高三 · 代数
已知函数 $f(x)=12-x^{2}$.

(I) 求曲线 $y=f(x)$ 的斜率等于 -2 的切线方程;

(II) 设曲线 $y=f(x)$ 在点 $(t, f(t))$ 处的切线与坐标轴围成三角形的面积为 $S(t)$, 求 $S(t)$ 的最小值.
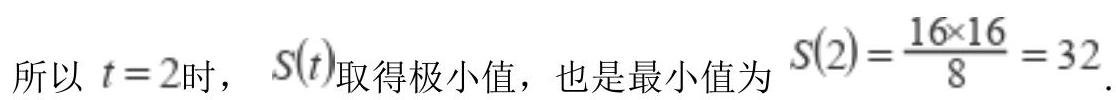
答案: 【解析】(I) 因为 $f(x)=12-x^{2}$, 所以 $f^{\prime}(x)=-2 x$,设切点为 $\left(x_{0}, 12-x_{0}\right)$, 则 $-2 x_{0}=-2$, 即 $x_{0}=1$, 所以切点为 $(1,11)$,由点斜式可得切线方程为: $y-11=-2(x-1)$, 即 $2 x+y-13=0$. (II) 显然 $t \neq 0$,因为 $y=f(x)$ 在点 $\left(t, 12-t^{2}\right)$ 处的切线方程为: $y-\left(12-t^{2}\right)=-2 t(x-t)$,令 $x=0$, 得 $y=t^{2}+12$, 令 $y=0$, 得 $x=\frac{t^{2}+12}{2 t}$,所以 $S(t)=\frac{1}{2} \times\left(t^{2}+12\right) \cdot \frac{t^{2}+12}{2 t \mid}$,不妨设 $t>0(t<0$ 时, 结果一样 $)$,
则 $S(t)=\frac{t^{4}+24 t^{2}+144}{4 t}=\frac{1}{4}\left(t^{3}+24 t+\frac{144}{t}\right)$ ，

所以 $S(t)=\frac{1}{4}\left(3 t^{2}+24-\frac{144}{t^{2}}\right)=\frac{3\left(t^{4}+8 t^{2}-48\right)}{4 t^{2}}$

$=\frac{3\left(t^{2}-4\right)\left(t^{2}+12\right)}{4 t^{2}}=\frac{3(t-2)(t+2)\left(t^{2}+12\right)}{4 t^{2}}$,

由 $S^{\prime}(t)>0$, 得 $t>2$, 由 $S^{\prime}(t)<0$, 得 $0<t<2$,

所以 $S(t)$ 在 $(0,2)$ 上递减, 在 $(2,+\infty)$ 上递增,

【分析】 (I) 根据导数的几何意义可得切点的坐标, 然后由点斜式可得结果; (II) 根据导数的几何意义求出切线方程, 再得到切线在坐标轴上的截距, 进一步得到三角形的面积, 最后利用导数可求得最值.

25.答案: (1) 【解析】函数 $f(x)$ 的定义域为: $(0,+\infty)$

$f(x) \leq 2 x+c \Rightarrow f(x)-2 x-c \leq 0 \Rightarrow 2 \ln x+1-2 x-c \leq 0(*)$,

设 $h(x)=2 \ln x+1-2 x-c(x>0)$, 则有 $h^{\prime}(x)=\frac{2}{x}-2=\frac{2(1-x)}{x}$,

当 $x>1$ 时, $h^{\prime}(x)<0, h(x)$ 单调递减, 当 $0<x<1$ 时, $h^{\prime}(x)>0, h(x)$ 单调递增,

所以当 $x=1$ 时, 函数 $h(x)$ 有最大值,

即 $h(x)_{\text {max }}=h(1)=2 \ln 1+1-2 \times 1-c=-1-c$ ，

要想不等式 $(*)$ 在 $(0,+\infty)$ 上恒成立,

只需 $h(x)_{\max } \leq 0 \Rightarrow-1-c \leq 0 \Rightarrow c \geq-1$;

(2) 【解析】$g(x)=\frac{2 \ln x+1-(2 \ln a-1)}{x-a}=\frac{2(\ln x-\ln a)}{x-a}(x>0$ 且 $x \neq a)$

因此 $g(x)=\frac{2(x-a-x \ln x+x \ln a)}{x(x-a)^{2}}$, 设 $m(x)=2(x-a-x \ln x+x \ln a)$,

则有 $m^{\prime}(x)=2(\ln a-\ln x)$,

当 $x>a$ 时, $\ln x>\ln a$, 所以 $m(x)<0, m(x)$ 单调递减,

因此有 $m(x)<m(a)=0$, 即 $g(x)<0$, 所以 $g(x)$ 单调递减;

当 $0<x<a$ 时, $\ln x<\ln a$, 所以 $m(x)>0, m(x)$ 单调递增,

因此有 $m(x)<m(a)=0$, 即 $g(x)<0$, 所以 $g(x)$ 单调递减,

所以函数 $g(x)$ 在区间 $(0, a)$ 和 $(a,+\infty)$ 上单调递减，没有递增区间.

【分析】(1) 不等式 $f(x) \leq 2 x+c$ 转化为 $f(x)-2 x-c \leq 0$, 构造新函数, 利用导数求出新函数
的最大值, 进而进行求解即可; (2) 对函数 $g(x)$ 求导, 把导函数 $g(x)$ 的分子构成一个新函数 $m(x)$,再求导得到 $m^{\prime}(x)$, 根据 $m^{\prime}(x)$ 的正负, 判断 $m(x)$ 的单调性, 进而确定 $g^{\prime}(x)$ 的正负性, 最后求出函数 $g(x)$ 的单调性.
解析: 答案: 【解析】(I) 因为 $f(x)=12-x^{2}$, 所以 $f^{\prime}(x)=-2 x$,设切点为 $\left(x_{0}, 12-x_{0}\right)$, 则 $-2 x_{0}=-2$, 即 $x_{0}=1$, 所以切点为 $(1,11)$,由点斜式可得切线方程为: $y-11=-2(x-1)$, 即 $2 x+y-13=0$. (II) 显然 $t \neq 0$,因为 $y=f(x)$ 在点 $\left(t, 12-t^{2}\right)$ 处的切线方程为: $y-\left(12-t^{2}\right)=-2 t(x-t)$,令 $x=0$, 得 $y=t^{2}+12$, 令 $y=0$, 得 $x=\frac{t^{2}+12}{2 t}$,所以 $S(t)=\frac{1}{2} \times\left(t^{2}+12\right) \cdot \frac{t^{2}+12}{2 t \mid}$,不妨设 $t>0(t<0$ 时, 结果一样 $)$,
则 $S(t)=\frac{t^{4}+24 t^{2}+144}{4 t}=\frac{1}{4}\left(t^{3}+24 t+\frac{144}{t}\right)$ ，

所以 $S(t)=\frac{1}{4}\left(3 t^{2}+24-\frac{144}{t^{2}}\right)=\frac{3\left(t^{4}+8 t^{2}-48\right)}{4 t^{2}}$

$=\frac{3\left(t^{2}-4\right)\left(t^{2}+12\right)}{4 t^{2}}=\frac{3(t-2)(t+2)\left(t^{2}+12\right)}{4 t^{2}}$,

由 $S^{\prime}(t)>0$, 得 $t>2$, 由 $S^{\prime}(t)<0$, 得 $0<t<2$,

所以 $S(t)$ 在 $(0,2)$ 上递减, 在 $(2,+\infty)$ 上递增,

【分析】 (I) 根据导数的几何意义可得切点的坐标, 然后由点斜式可得结果; (II) 根据导数的几何意义求出切线方程, 再得到切线在坐标轴上的截距, 进一步得到三角形的面积, 最后利用导数可求得最值.

25.答案: (1) 【解析】函数 $f(x)$ 的定义域为: $(0,+\infty)$

$f(x) \leq 2 x+c \Rightarrow f(x)-2 x-c \leq 0 \Rightarrow 2 \ln x+1-2 x-c \leq 0(*)$,

设 $h(x)=2 \ln x+1-2 x-c(x>0)$, 则有 $h^{\prime}(x)=\frac{2}{x}-2=\frac{2(1-x)}{x}$,

当 $x>1$ 时, $h^{\prime}(x)<0, h(x)$ 单调递减, 当 $0<x<1$ 时, $h^{\prime}(x)>0, h(x)$ 单调递增,

所以当 $x=1$ 时, 函数 $h(x)$ 有最大值,

即 $h(x)_{\text {max }}=h(1)=2 \ln 1+1-2 \times 1-c=-1-c$ ，

要想不等式 $(*)$ 在 $(0,+\infty)$ 上恒成立,

只需 $h(x)_{\max } \leq 0 \Rightarrow-1-c \leq 0 \Rightarrow c \geq-1$;

(2) 【解析】$g(x)=\frac{2 \ln x+1-(2 \ln a-1)}{x-a}=\frac{2(\ln x-\ln a)}{x-a}(x>0$ 且 $x \neq a)$

因此 $g(x)=\frac{2(x-a-x \ln x+x \ln a)}{x(x-a)^{2}}$, 设 $m(x)=2(x-a-x \ln x+x \ln a)$,

则有 $m^{\prime}(x)=2(\ln a-\ln x)$,

当 $x>a$ 时, $\ln x>\ln a$, 所以 $m(x)<0, m(x)$ 单调递减,

因此有 $m(x)<m(a)=0$, 即 $g(x)<0$, 所以 $g(x)$ 单调递减;

当 $0<x<a$ 时, $\ln x<\ln a$, 所以 $m(x)>0, m(x)$ 单调递增,

因此有 $m(x)<m(a)=0$, 即 $g(x)<0$, 所以 $g(x)$ 单调递减,

所以函数 $g(x)$ 在区间 $(0, a)$ 和 $(a,+\infty)$ 上单调递减，没有递增区间.

【分析】(1) 不等式 $f(x) \leq 2 x+c$ 转化为 $f(x)-2 x-c \leq 0$, 构造新函数, 利用导数求出新函数
的最大值, 进而进行求解即可; (2) 对函数 $g(x)$ 求导, 把导函数 $g(x)$ 的分子构成一个新函数 $m(x)$,再求导得到 $m^{\prime}(x)$, 根据 $m^{\prime}(x)$ 的正负, 判断 $m(x)$ 的单调性, 进而确定 $g^{\prime}(x)$ 的正负性, 最后求出函数 $g(x)$ 的单调性.